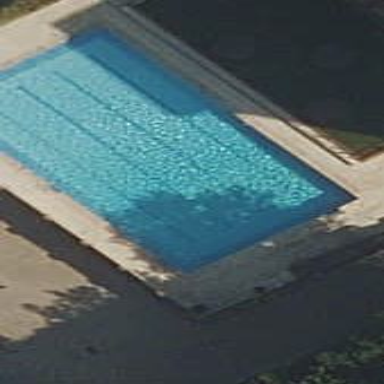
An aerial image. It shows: Swimming pool located in leisure land.